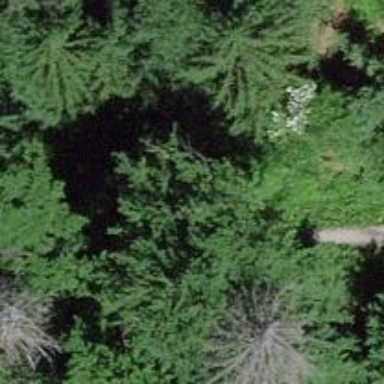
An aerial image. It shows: Path on the ground.